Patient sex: M
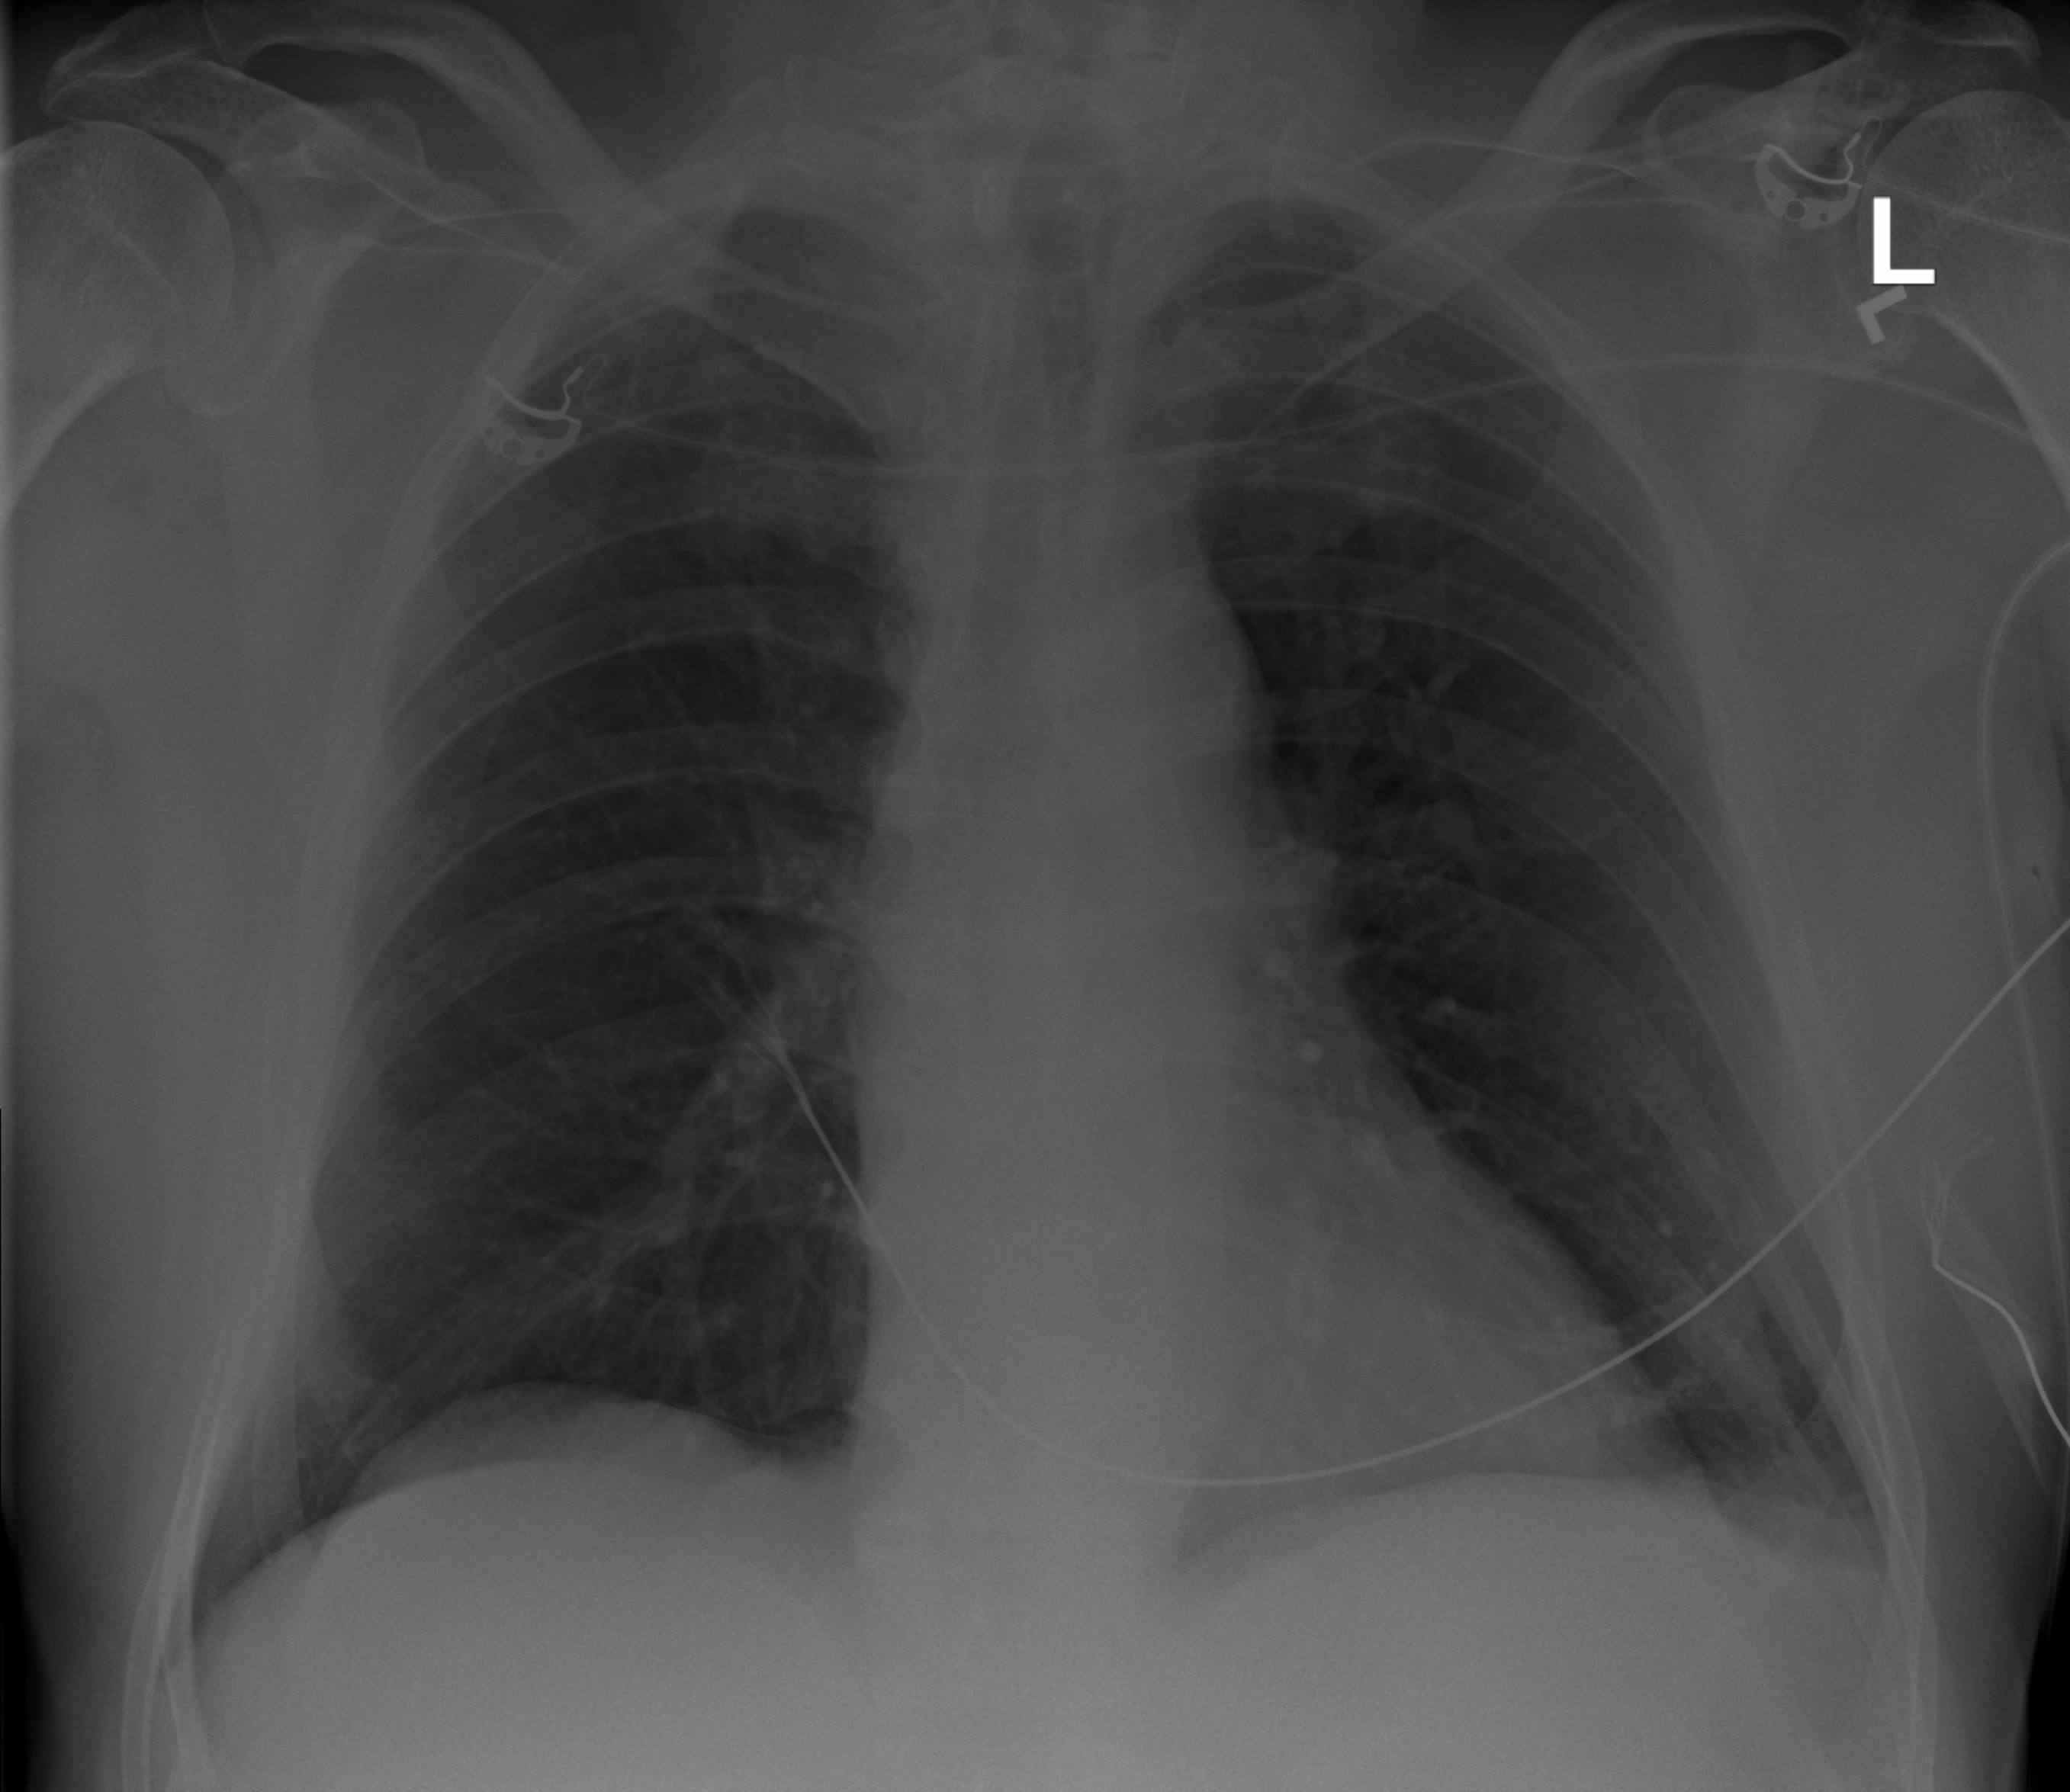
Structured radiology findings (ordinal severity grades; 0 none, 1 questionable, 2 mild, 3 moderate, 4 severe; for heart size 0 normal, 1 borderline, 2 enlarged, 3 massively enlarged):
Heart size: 0
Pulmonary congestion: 0
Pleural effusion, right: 0
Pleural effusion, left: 0
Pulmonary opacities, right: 0
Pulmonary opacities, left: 0
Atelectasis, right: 0
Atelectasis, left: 2